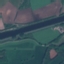
Label: River